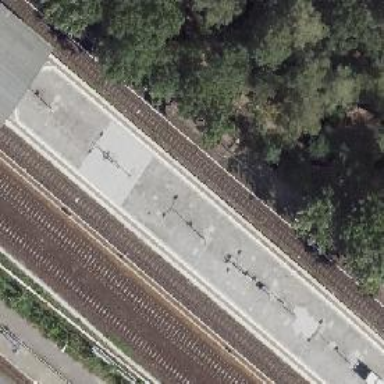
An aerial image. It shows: Platform edge at railway station.